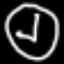
Label: clock